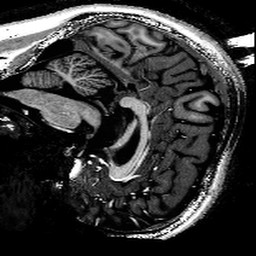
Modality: T1w
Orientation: sagittal
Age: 27
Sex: male
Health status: healthy
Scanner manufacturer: siemens
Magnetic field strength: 9.4 T
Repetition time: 6 s
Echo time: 0.003 s